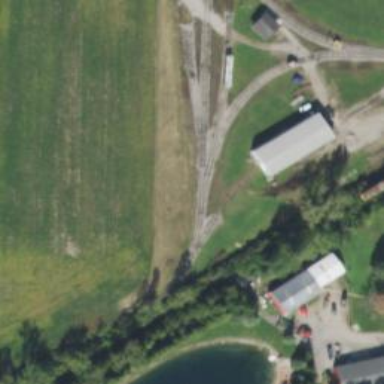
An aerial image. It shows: Preserved railway yard.